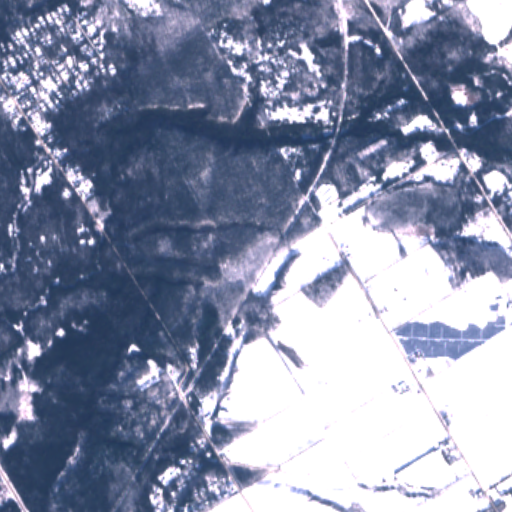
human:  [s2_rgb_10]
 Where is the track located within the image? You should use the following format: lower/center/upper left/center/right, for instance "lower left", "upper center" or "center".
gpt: The track is located in the lower left of the image.
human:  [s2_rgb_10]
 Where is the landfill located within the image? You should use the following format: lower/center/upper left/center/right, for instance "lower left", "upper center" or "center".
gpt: There is no landfill in the image.